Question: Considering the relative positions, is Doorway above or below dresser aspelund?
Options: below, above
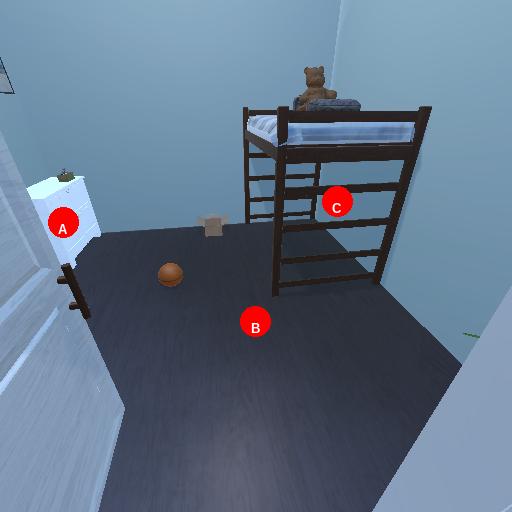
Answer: below